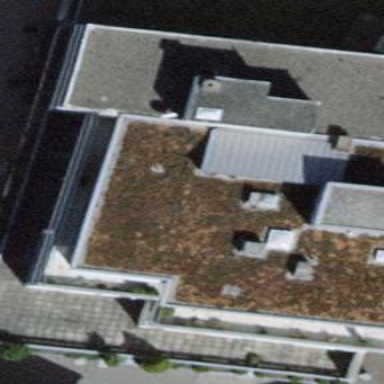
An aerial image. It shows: Building part with flat roof.